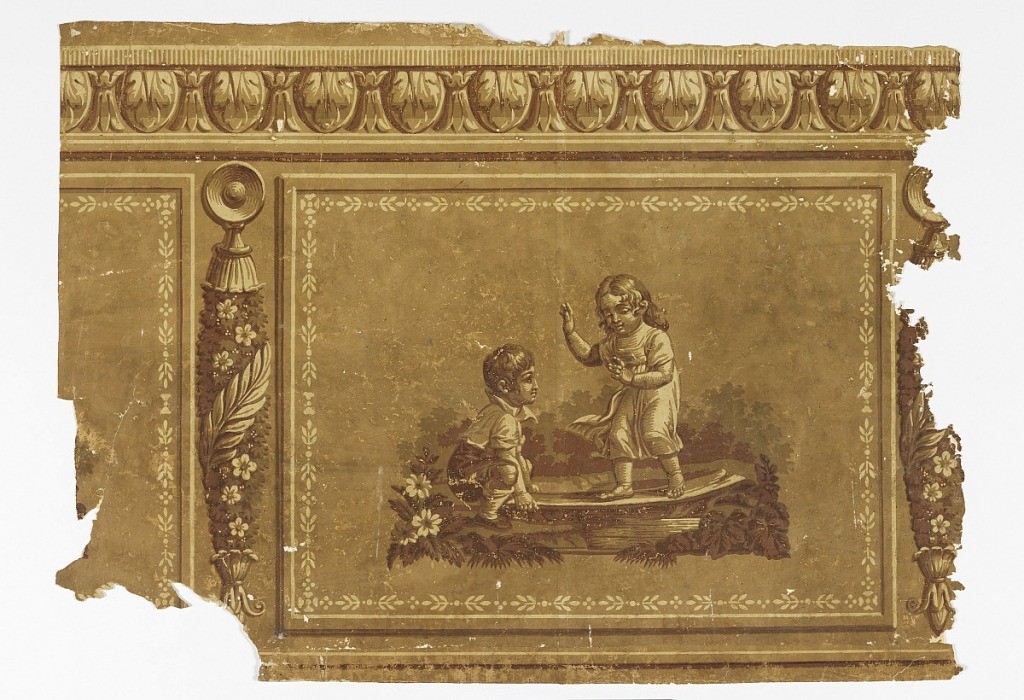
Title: Dado
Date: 1810
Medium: Block-printed on handmade paper
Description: A horizontal rectangle shows two children. The boy has placed a board over a small brook and the girl is in the act of crossing over. A floral rope marks the seperation of the panels which repeat horizontally. Printed in four colors on brown ground.